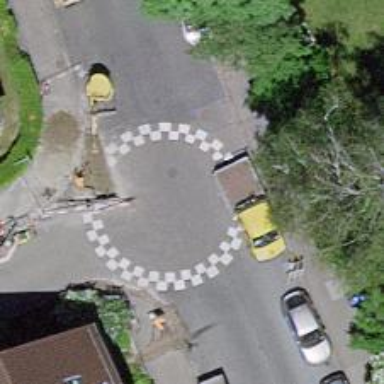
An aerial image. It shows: Table-style traffic calming feature.